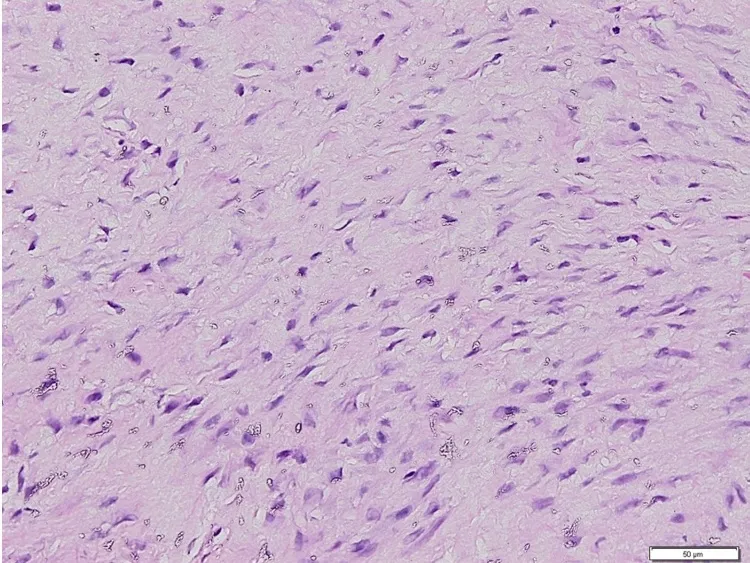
Histological examination showed a circumscribed and lobulated hypo cellular mass containing spindle cells.
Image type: pathology (h&e)